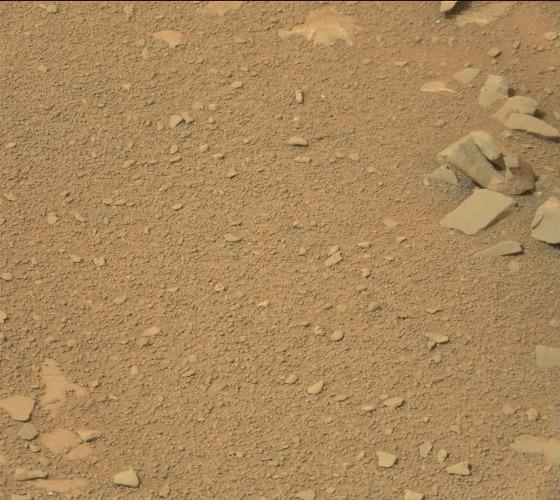
Terrain classes present: Bedrock, Gravel / Sand / Soil, Rock, Shadow